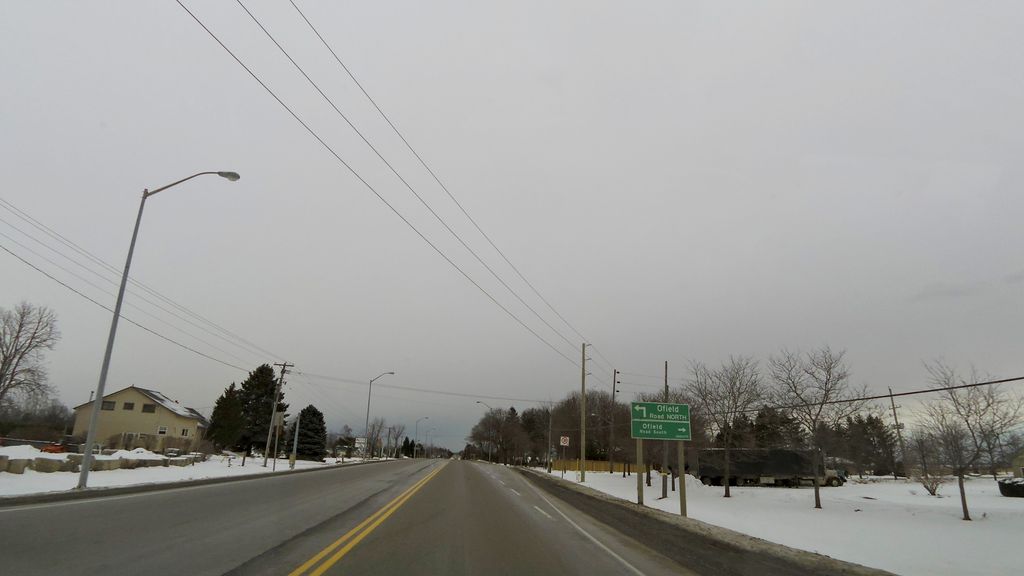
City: hamilton